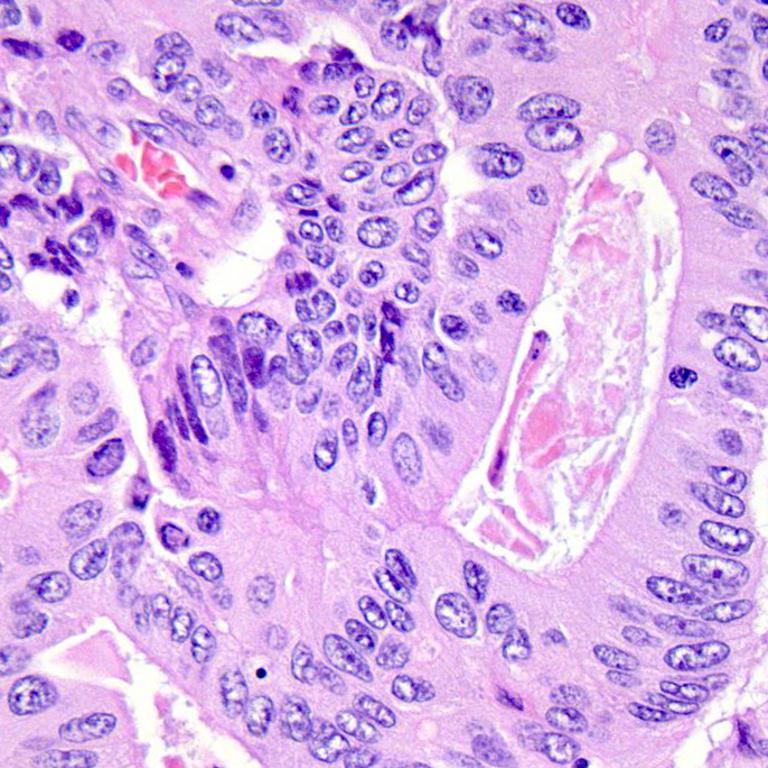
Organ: colon
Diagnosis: adenocarcinomas